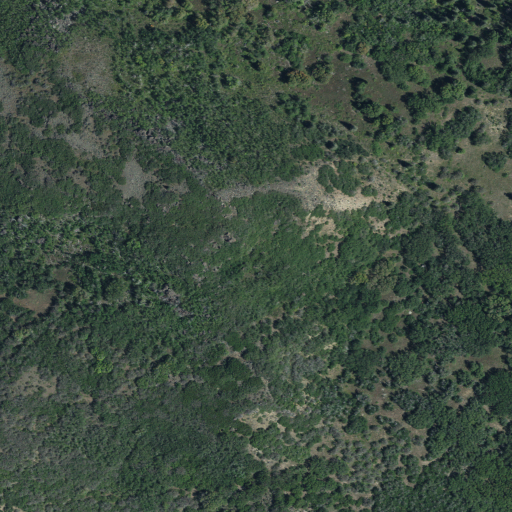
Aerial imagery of mountain in Utah named Horse Ranch Mountain containing deciduous forest, evergreen forest, and mixed forest